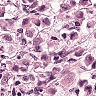
Metastatic tissue present: yes